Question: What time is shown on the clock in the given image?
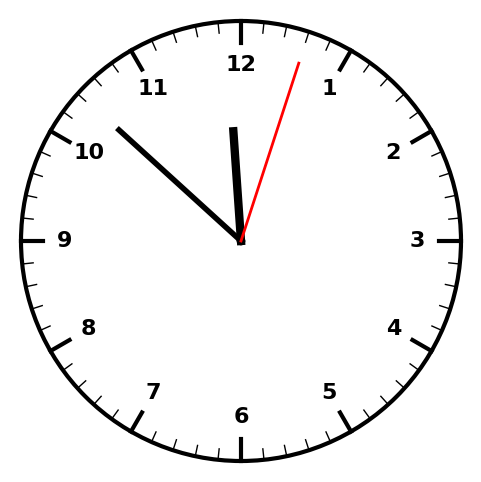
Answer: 11:52:03